Interaction volume radius: 5 \u00c5
Interaction volume height: 15 \u00c5
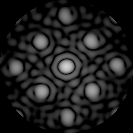
Disorder parameter: 0.1552